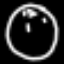
Label: clock